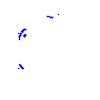
Particle: kaon